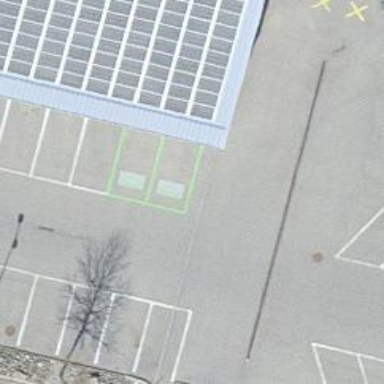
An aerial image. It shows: Charging station.